Question: hi i am using FLOT charts API to show data in the form of bar charts in my application. I have got requirement to show the data in bar chart and in categories with Pre Data and Post data some thing as shown in the picture like this
# Sample Diagram

Please tell me how to take the data to plot the bar chart
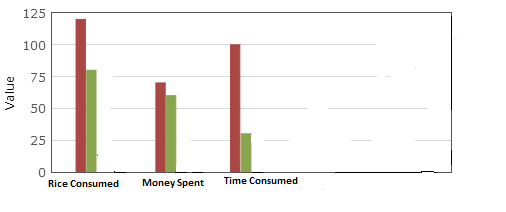
Answer: You need a plugin for this.
Check <URL> and then use data like:
'''
var series = [];
series.push({
data: [], // your raw data
bars: {
order: 0
}
});
series.push({
data: [], // your raw data
bars: {
order: 1
}
});
'''
<URL>
My example uses Mootools, but you find the jQuery version (.js file) in the link above.